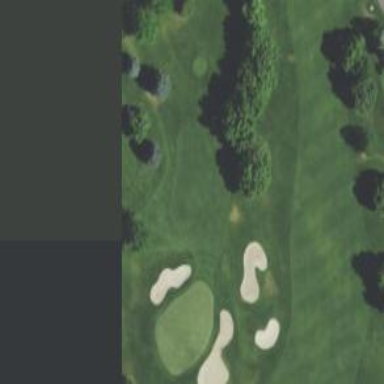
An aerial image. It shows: Golf hole.